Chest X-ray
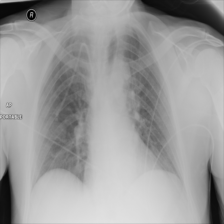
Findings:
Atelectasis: negative
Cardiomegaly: negative
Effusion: negative
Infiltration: negative
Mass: negative
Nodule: negative
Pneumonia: negative
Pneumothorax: negative
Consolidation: negative
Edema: negative
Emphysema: negative
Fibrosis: negative
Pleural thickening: negative
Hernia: negative